Aerial crown-view tile of a tropical tree (Barro Colorado Island, Panama), acquired 20240716:
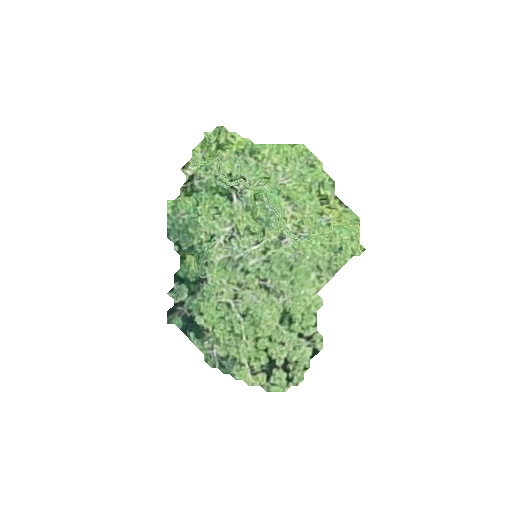
Species: Protium stevensonii
GBIF accepted scientific name: Tetragastris panamensis
Crown area: 55.66 m²